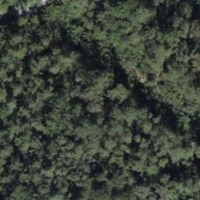
EUNIS habitat code: 44
Species observed at this site:
Salvia glutinosa